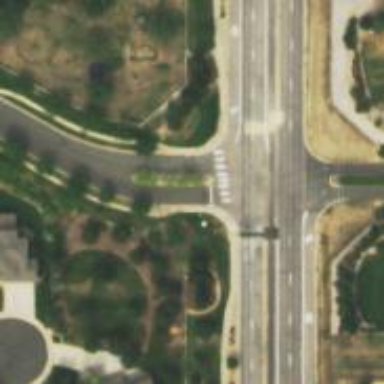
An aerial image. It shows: Marked road crossing.